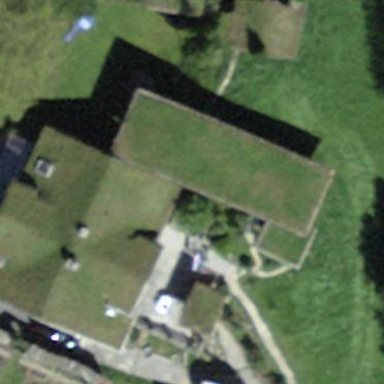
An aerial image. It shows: Farm building.